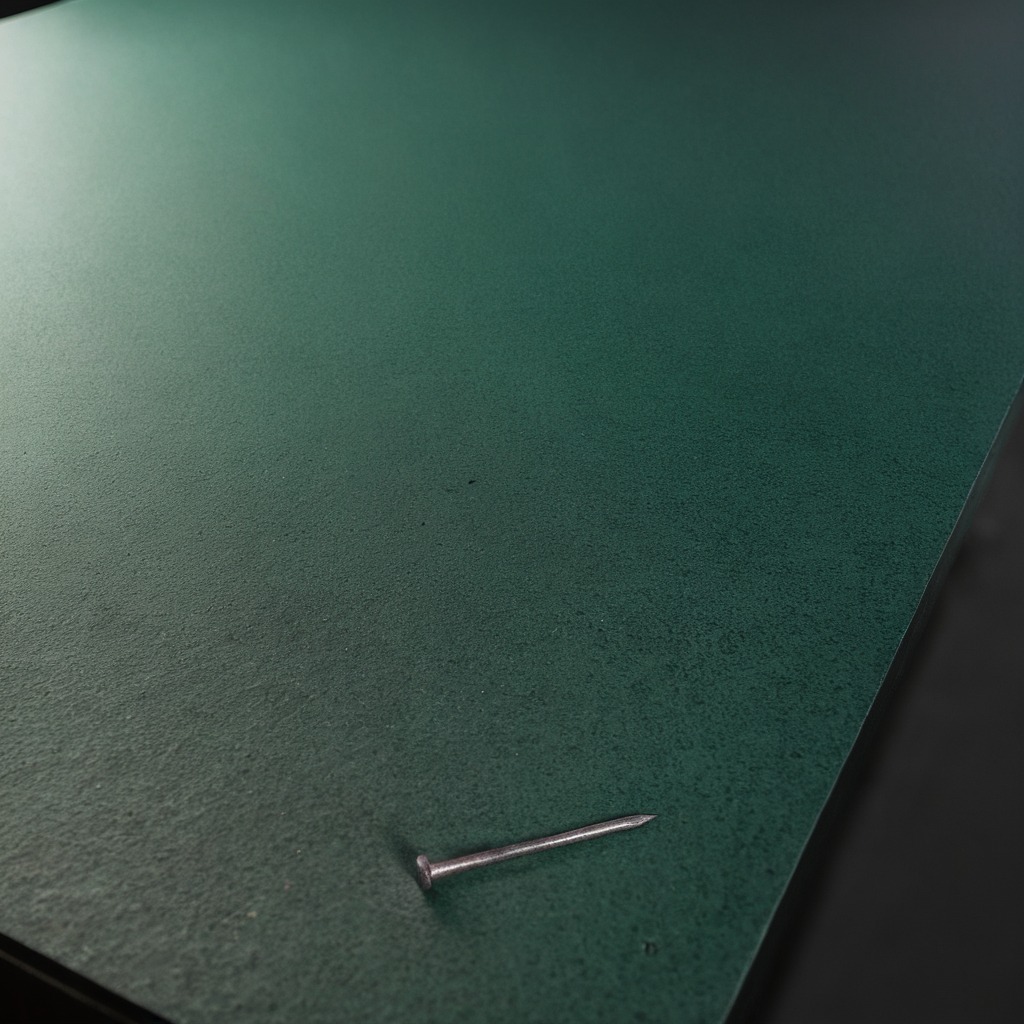
An iron nail lies on the clean granite tabletop covered with a green rubber mat inside a workshop under bright overhead lighting crisp shadows high clarity worn but beneath the mat.